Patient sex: M
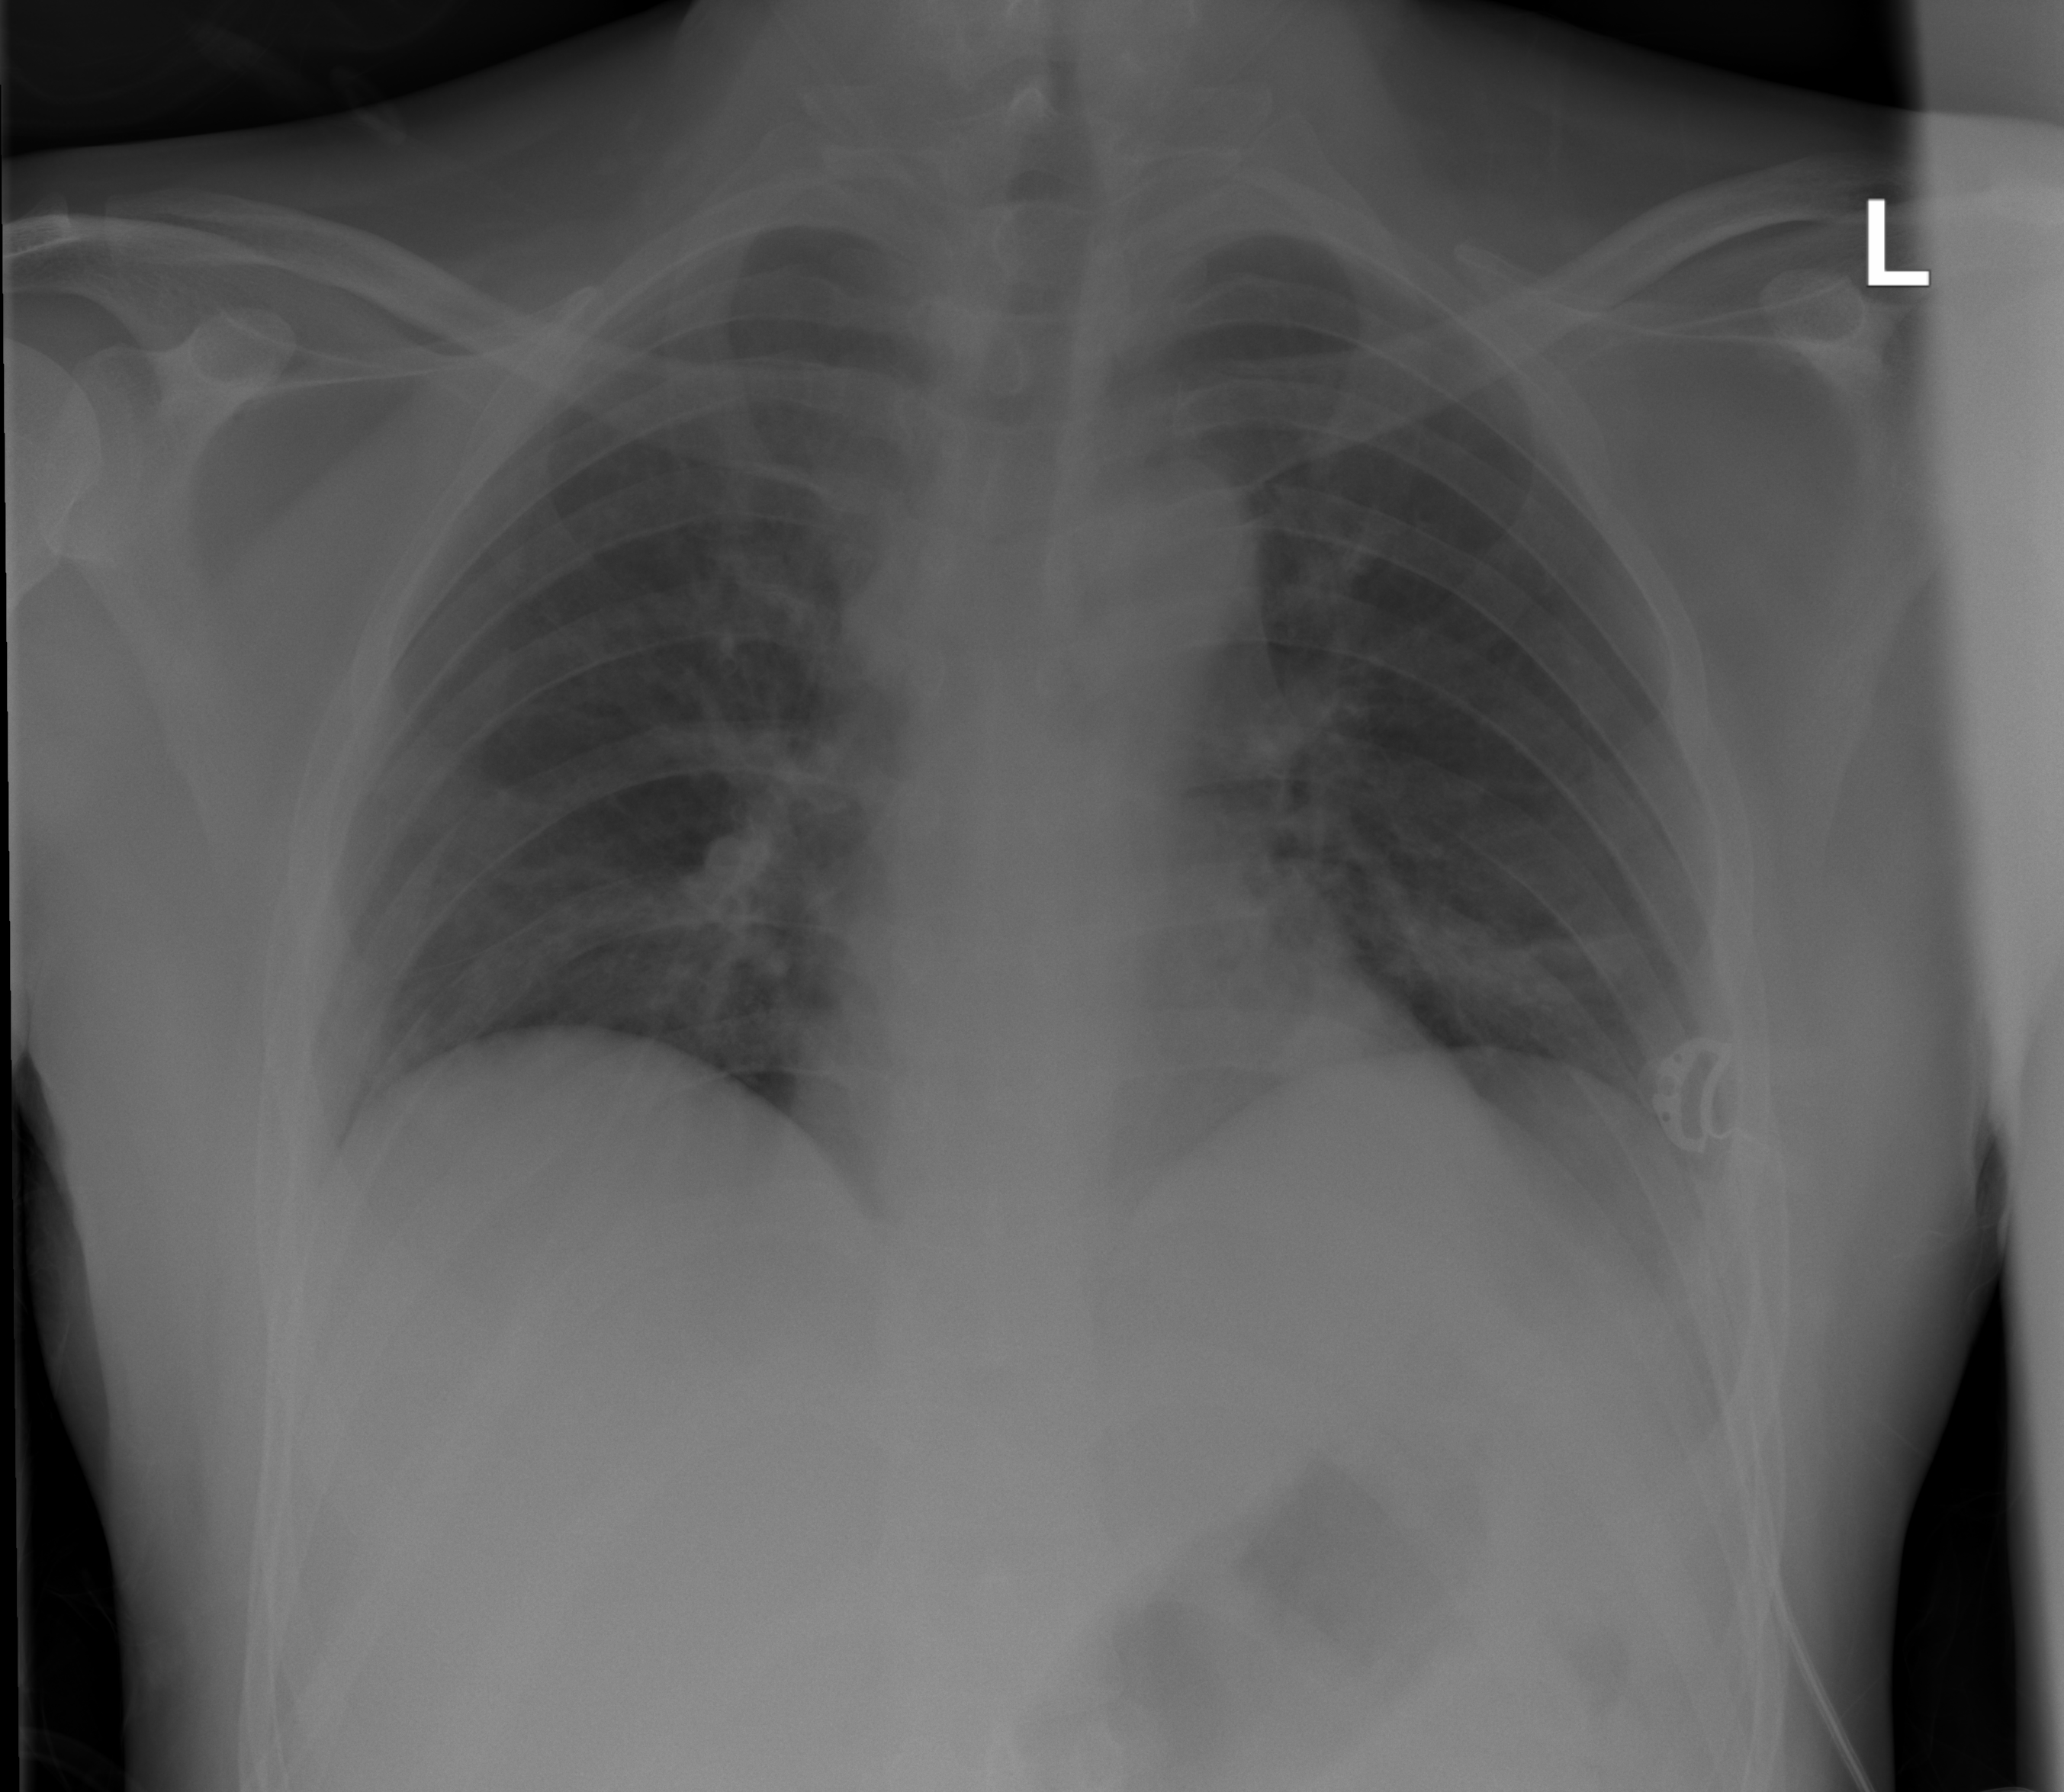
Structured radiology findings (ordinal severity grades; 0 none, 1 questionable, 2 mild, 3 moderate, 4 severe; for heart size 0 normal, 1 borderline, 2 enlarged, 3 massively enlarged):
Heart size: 0
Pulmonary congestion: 2
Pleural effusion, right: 0
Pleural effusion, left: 0
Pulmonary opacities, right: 0
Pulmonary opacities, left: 0
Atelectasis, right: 0
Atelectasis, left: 2